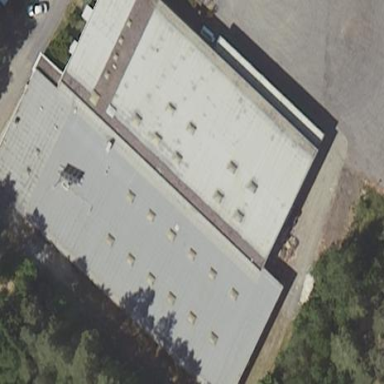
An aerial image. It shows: Industrial building.